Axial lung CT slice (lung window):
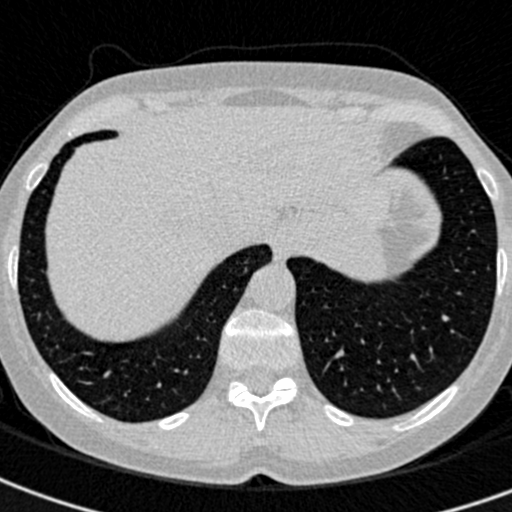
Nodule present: no